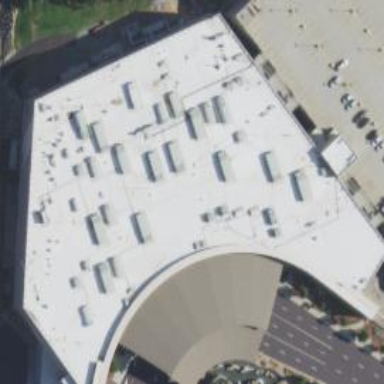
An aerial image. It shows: Casino building.